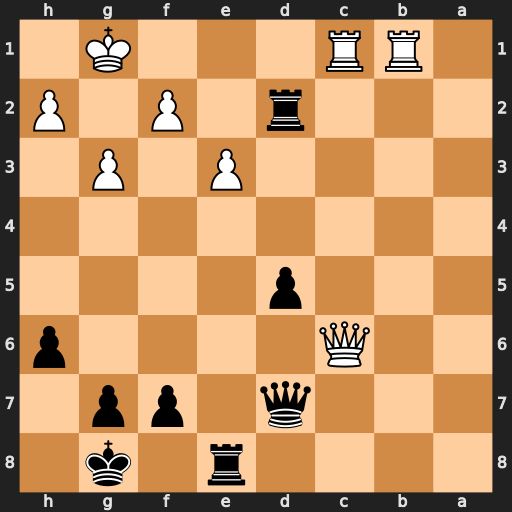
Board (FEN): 4r1k1/3q1pp1/2Q4p/3p4/8/4P1P1/3r1P1P/1RR3K1
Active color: b
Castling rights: -
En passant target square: -
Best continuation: Rd1+ Rxd1 Qxc6